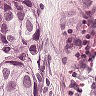
Metastatic tissue present: yes